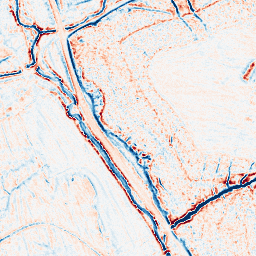
Category: edge_preserving
Decomposition family: bilateral
Decomposition parameters: d: 9
sigma_color: 25
sigma_space: 100
Upsampling method: bicubic_16x
Upsampling parameters: scale: 16
Upsampling scale: 16